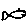
Label: fish